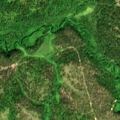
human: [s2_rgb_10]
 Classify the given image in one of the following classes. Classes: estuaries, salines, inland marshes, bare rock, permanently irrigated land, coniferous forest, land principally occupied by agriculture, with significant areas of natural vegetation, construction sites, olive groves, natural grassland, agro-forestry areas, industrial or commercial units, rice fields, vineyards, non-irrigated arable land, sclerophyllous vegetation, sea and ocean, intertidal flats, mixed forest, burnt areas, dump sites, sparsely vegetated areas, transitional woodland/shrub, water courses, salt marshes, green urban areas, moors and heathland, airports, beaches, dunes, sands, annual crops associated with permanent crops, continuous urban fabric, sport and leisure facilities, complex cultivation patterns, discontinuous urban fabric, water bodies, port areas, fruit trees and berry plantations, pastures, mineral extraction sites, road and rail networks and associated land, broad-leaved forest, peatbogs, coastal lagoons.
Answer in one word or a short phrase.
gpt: coniferous forest